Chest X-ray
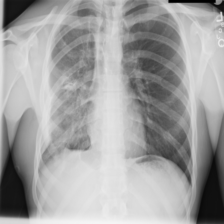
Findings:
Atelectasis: negative
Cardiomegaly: negative
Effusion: positive
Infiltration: positive
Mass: negative
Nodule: negative
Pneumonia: positive
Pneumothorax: negative
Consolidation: negative
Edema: positive
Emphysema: negative
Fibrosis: negative
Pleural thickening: positive
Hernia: negative